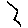
Label: zigzag